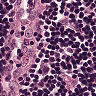
Metastatic tissue present: no